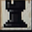
Piece: bR